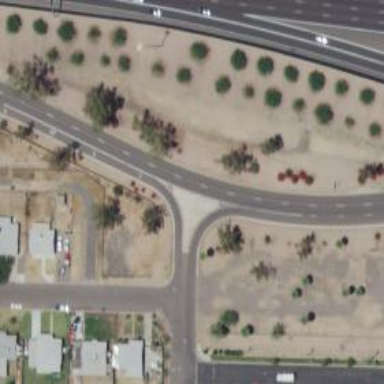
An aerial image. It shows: Primary link road with asphalt surface.